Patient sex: M
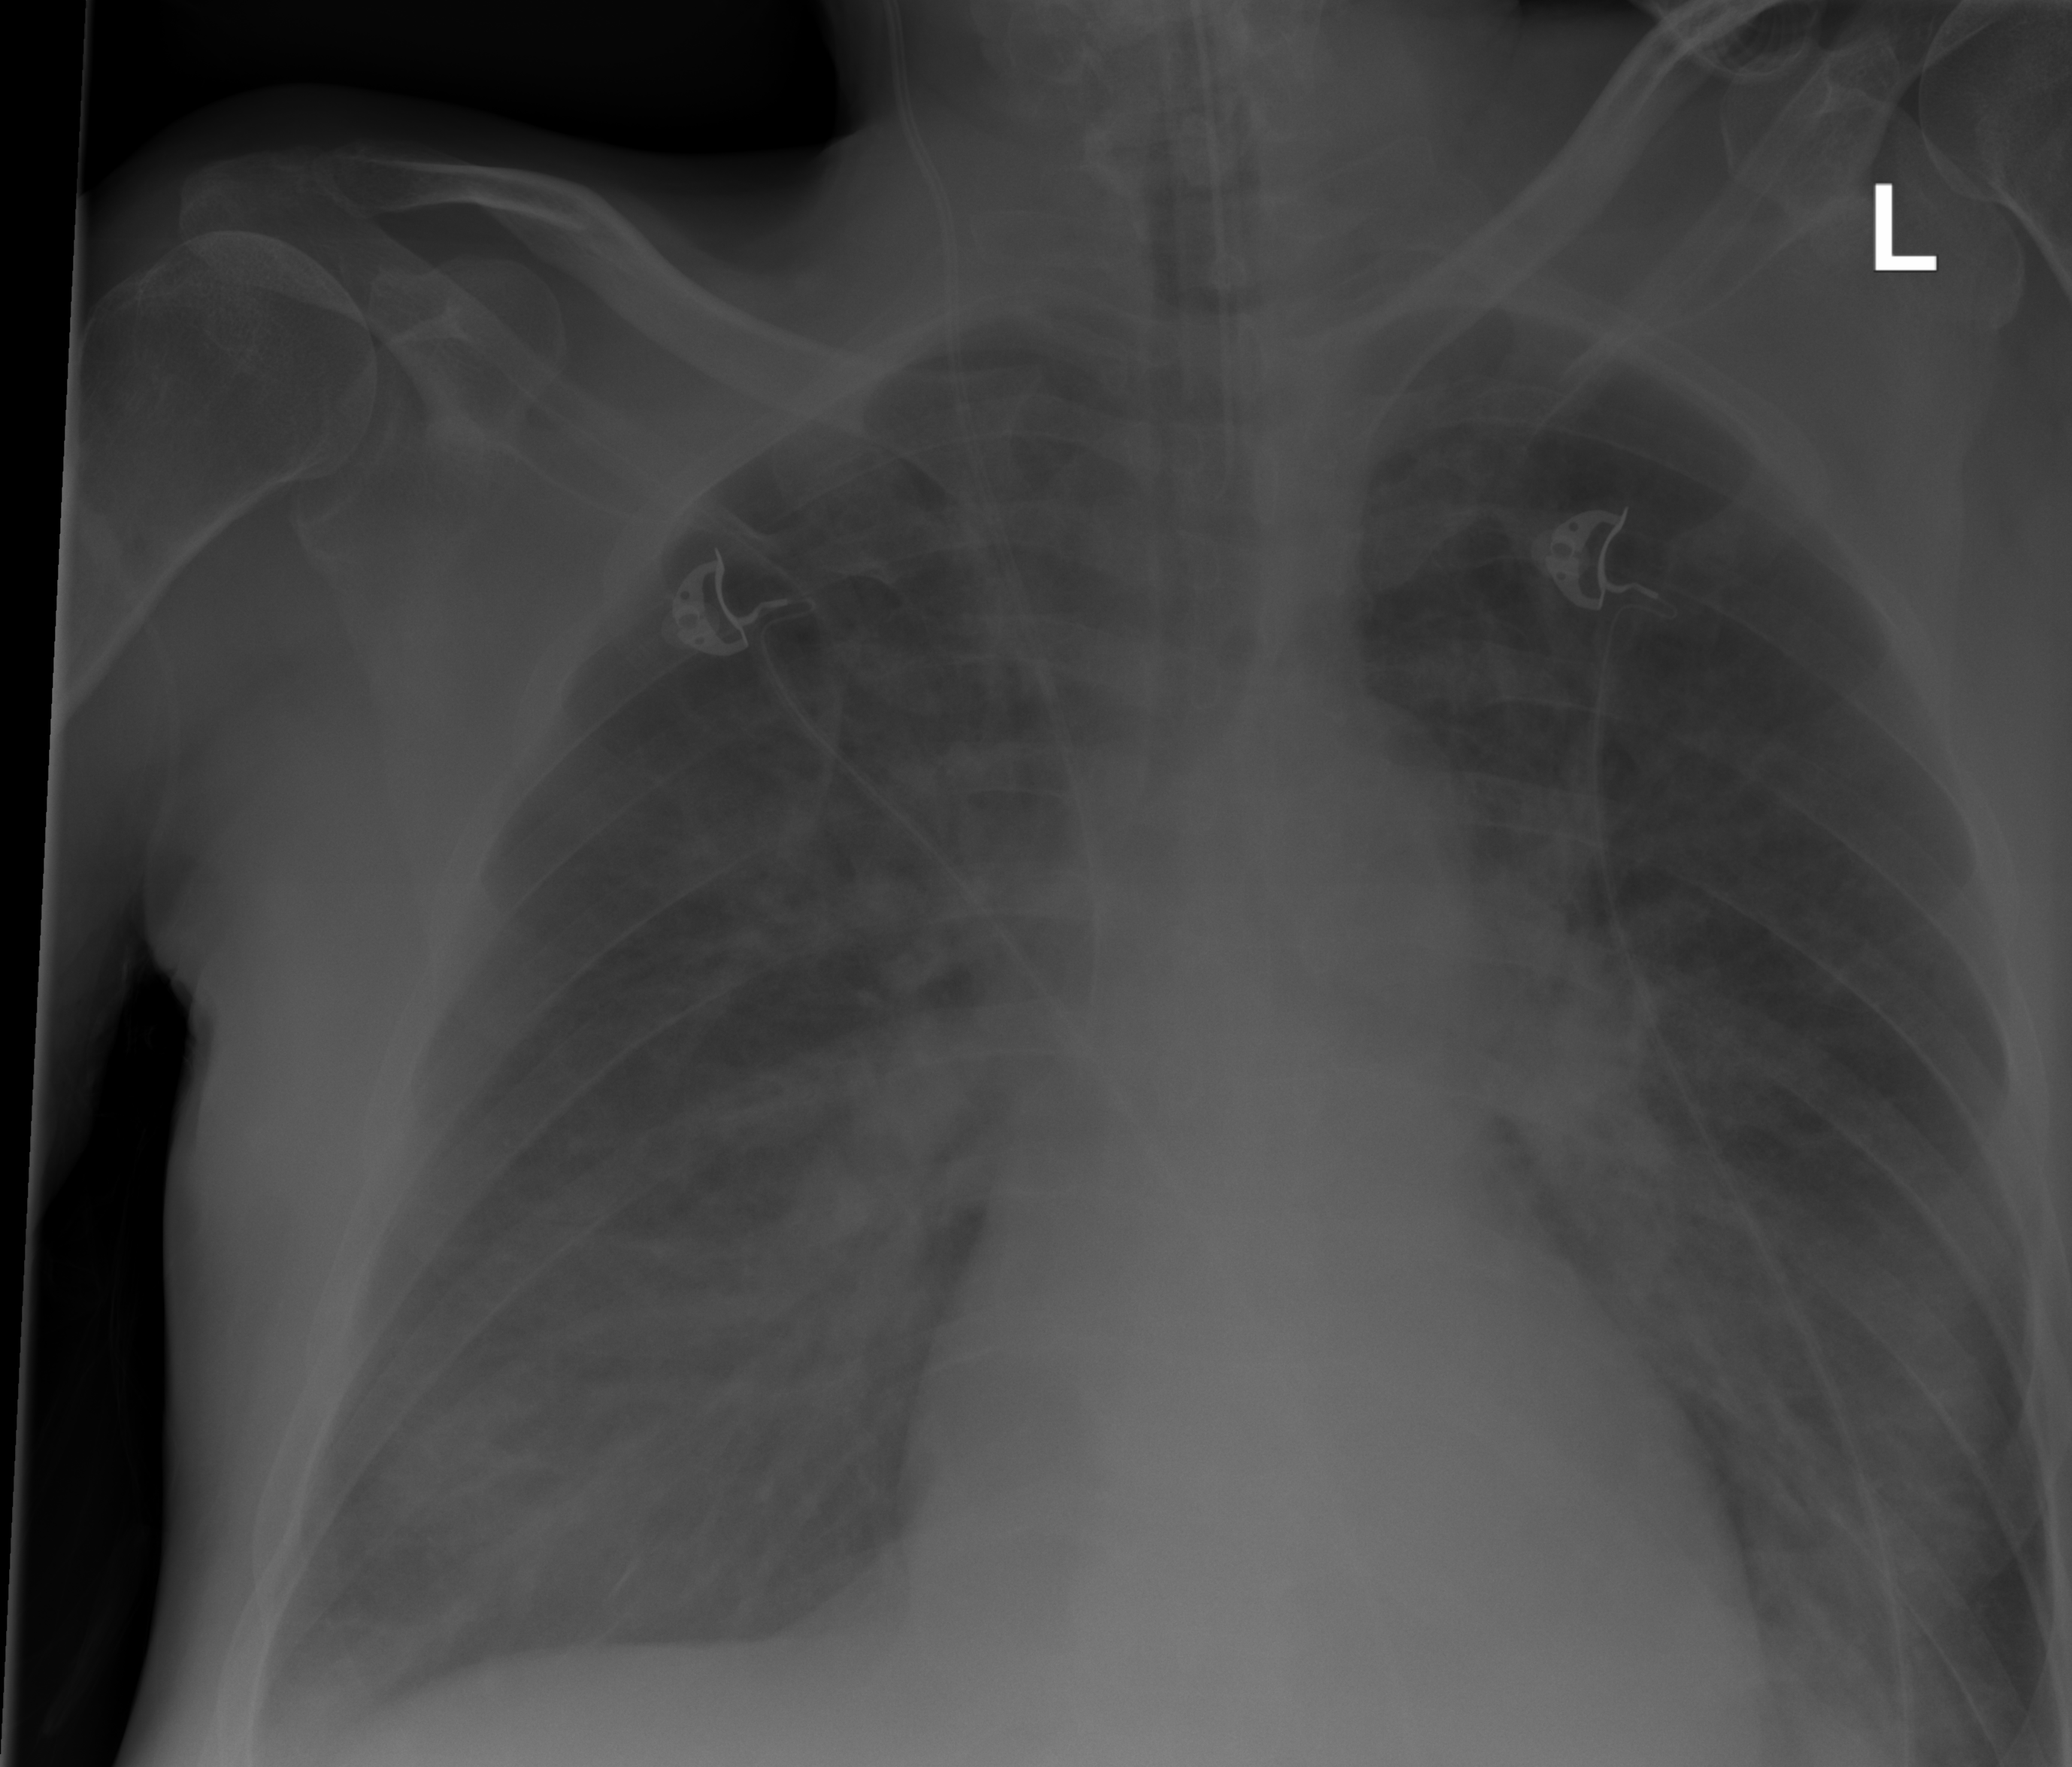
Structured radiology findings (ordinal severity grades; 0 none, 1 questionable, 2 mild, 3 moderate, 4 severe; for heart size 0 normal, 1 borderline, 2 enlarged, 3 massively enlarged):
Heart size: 0
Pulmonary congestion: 2
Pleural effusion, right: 1
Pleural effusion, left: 0
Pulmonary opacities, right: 2
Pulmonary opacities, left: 2
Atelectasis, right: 2
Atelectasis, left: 2